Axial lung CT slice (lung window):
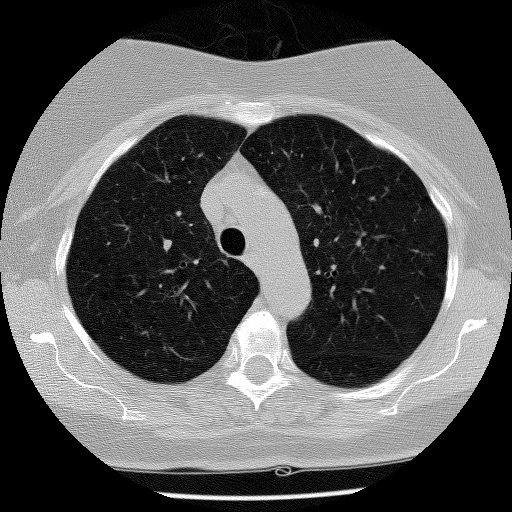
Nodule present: no